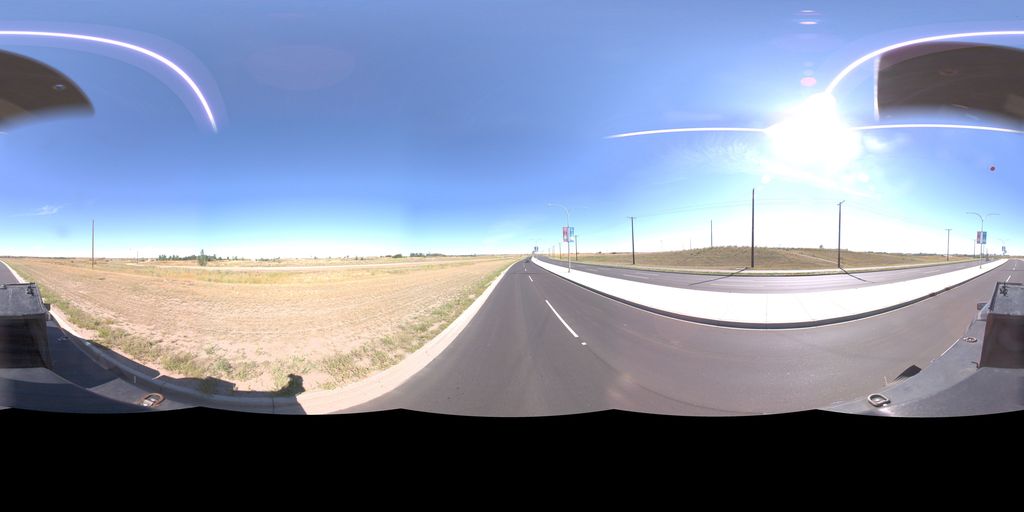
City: saskatoon